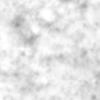
Label: no_change